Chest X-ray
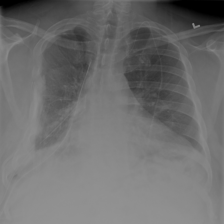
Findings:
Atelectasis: negative
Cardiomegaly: negative
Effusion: negative
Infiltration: negative
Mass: negative
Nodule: negative
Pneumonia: negative
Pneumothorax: positive
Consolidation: negative
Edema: negative
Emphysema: negative
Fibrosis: negative
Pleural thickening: positive
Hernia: negative